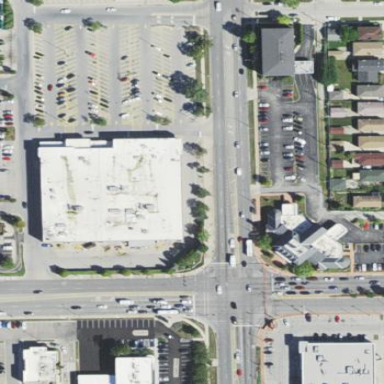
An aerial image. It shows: Retail building housing supermarket.